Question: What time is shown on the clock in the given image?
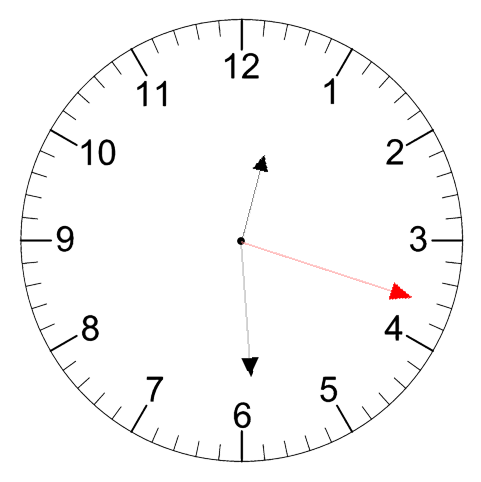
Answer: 12:29:18